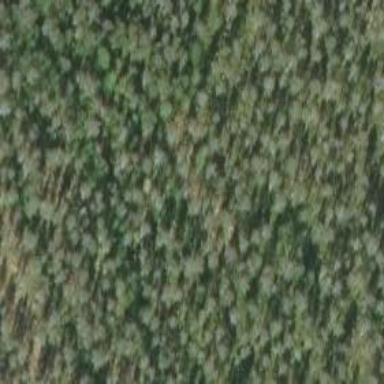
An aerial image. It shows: Woodland consisting mainly of needle-leaved trees.